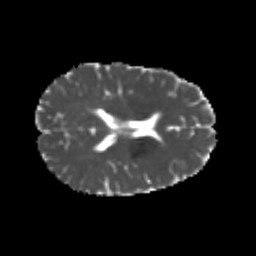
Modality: MD
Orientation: axial
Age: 22
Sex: female
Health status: healthy
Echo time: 0.074 s